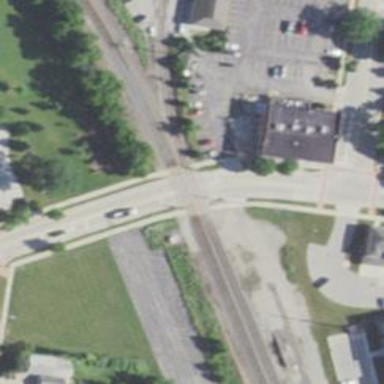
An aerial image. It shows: Railway crossing.